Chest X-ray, PA view. Patient: 63 years old, sex M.
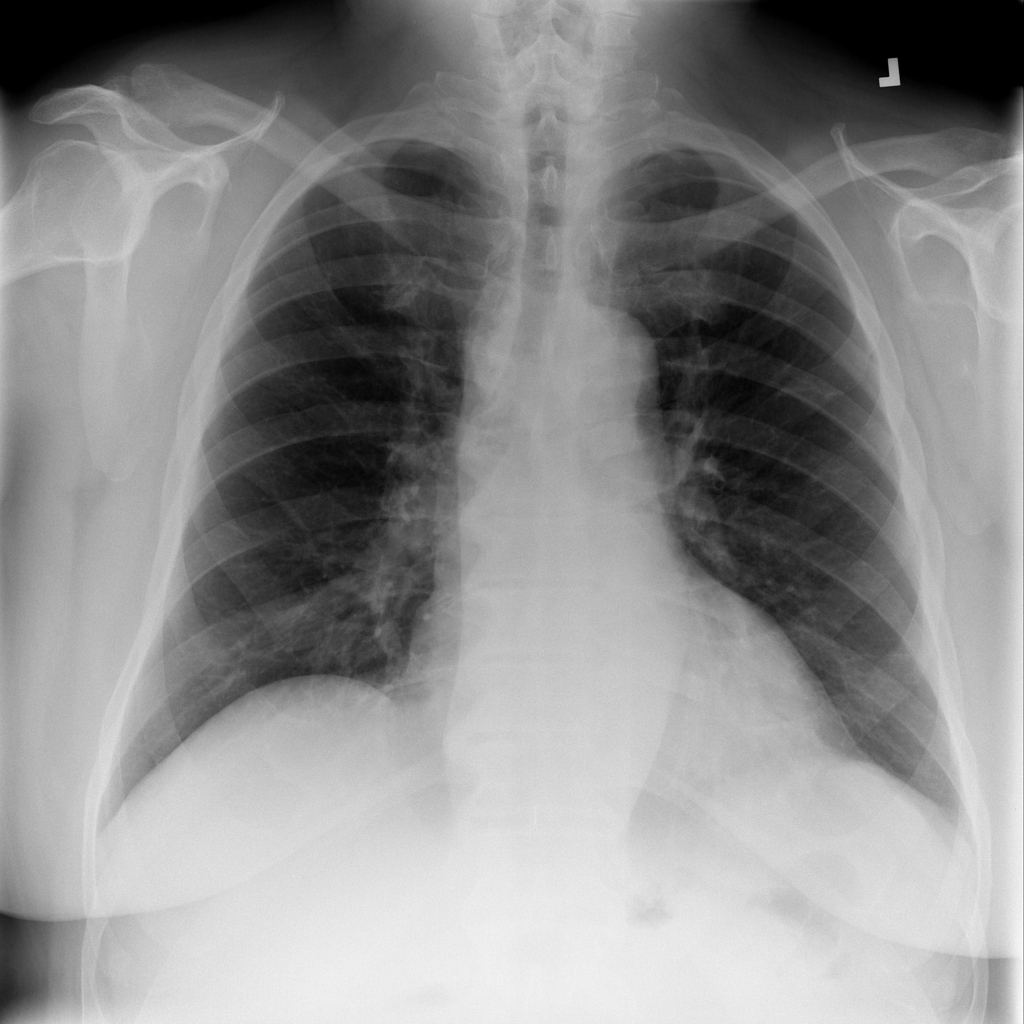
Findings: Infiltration